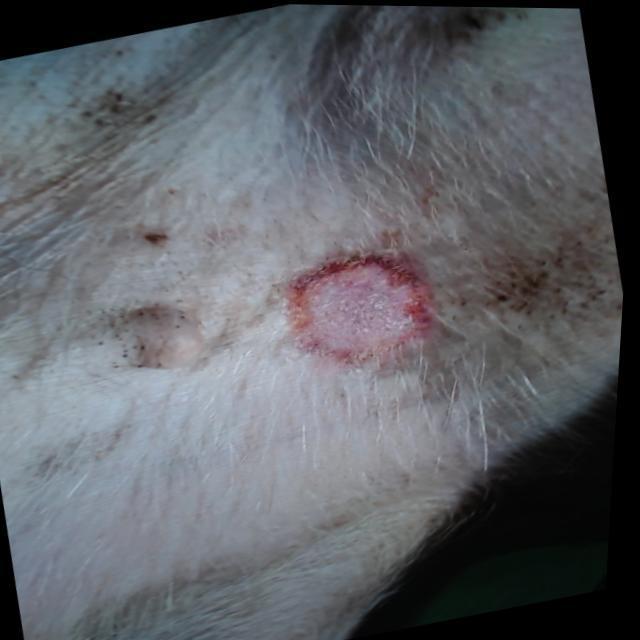
Canine ringworm (Dermatophytosis) — fungal infection caused by Microsporum or Trichophyton. Presents with circular alopecia, scaling, crusting, and broken hairs.